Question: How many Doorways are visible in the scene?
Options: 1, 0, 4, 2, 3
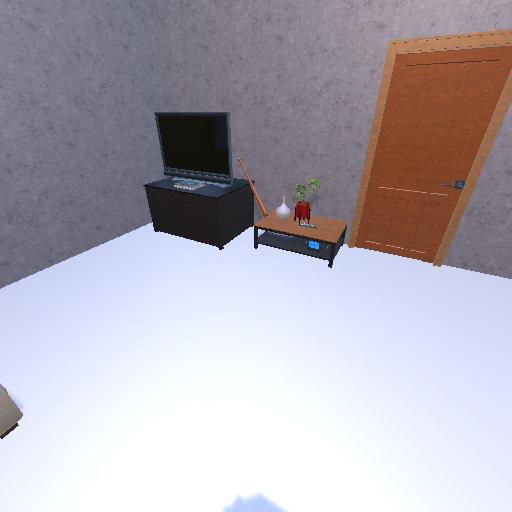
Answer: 1